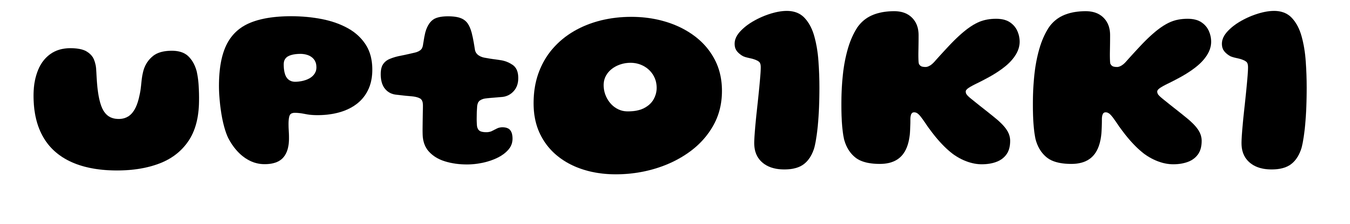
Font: Gluten_ExtraBold